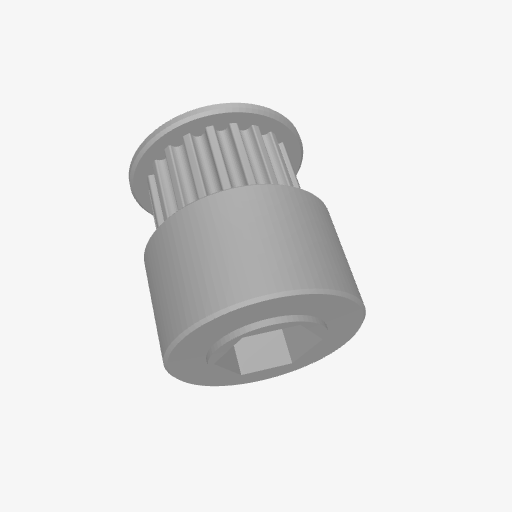
Part: Pulley2P8RID20T